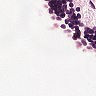
Metastatic tissue present: no